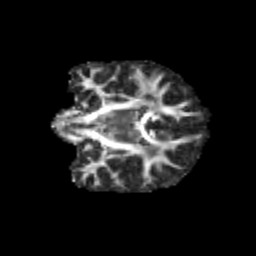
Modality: FA
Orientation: coronal
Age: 12
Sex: female
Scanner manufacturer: siemens
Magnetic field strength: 3 T
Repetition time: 3.8 s
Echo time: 0.07 s